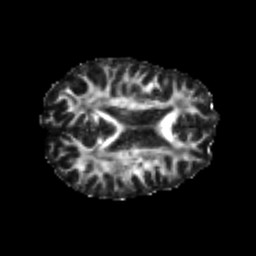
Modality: FA
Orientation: axial
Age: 22
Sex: male
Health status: healthy
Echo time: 0.074 s